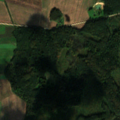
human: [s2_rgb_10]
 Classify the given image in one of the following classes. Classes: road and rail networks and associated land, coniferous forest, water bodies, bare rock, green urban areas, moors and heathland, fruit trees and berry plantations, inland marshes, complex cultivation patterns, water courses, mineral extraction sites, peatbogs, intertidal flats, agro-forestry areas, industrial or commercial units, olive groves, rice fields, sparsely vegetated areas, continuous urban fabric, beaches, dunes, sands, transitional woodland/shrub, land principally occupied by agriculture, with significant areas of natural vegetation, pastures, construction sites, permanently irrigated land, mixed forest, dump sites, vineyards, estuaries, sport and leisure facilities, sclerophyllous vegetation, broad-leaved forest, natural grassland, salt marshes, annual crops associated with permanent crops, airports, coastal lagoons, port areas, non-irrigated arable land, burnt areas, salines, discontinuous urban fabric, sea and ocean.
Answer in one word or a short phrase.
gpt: non-irrigated arable land, complex cultivation patterns, land principally occupied by agriculture, with significant areas of natural vegetation, broad-leaved forest, mixed forest, transitional woodland/shrub